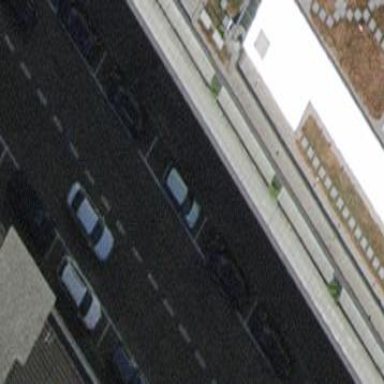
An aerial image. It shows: Parking lane area.